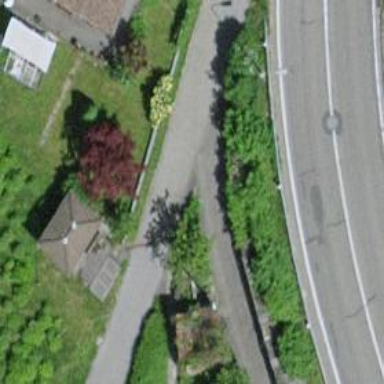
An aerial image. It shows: Bollard.